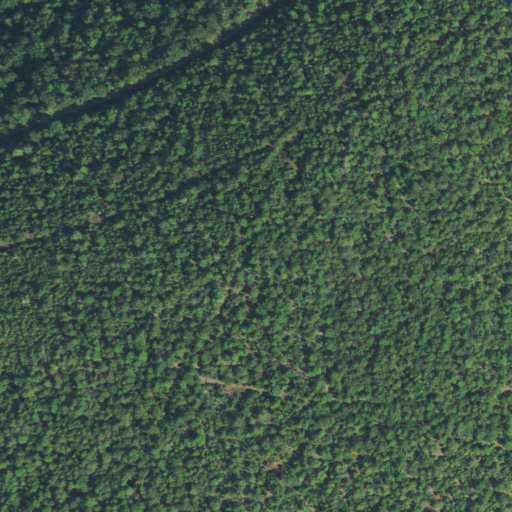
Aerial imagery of mountain in Oklahoma named Little High Top containing deciduous forest, mixed forest, and shrub